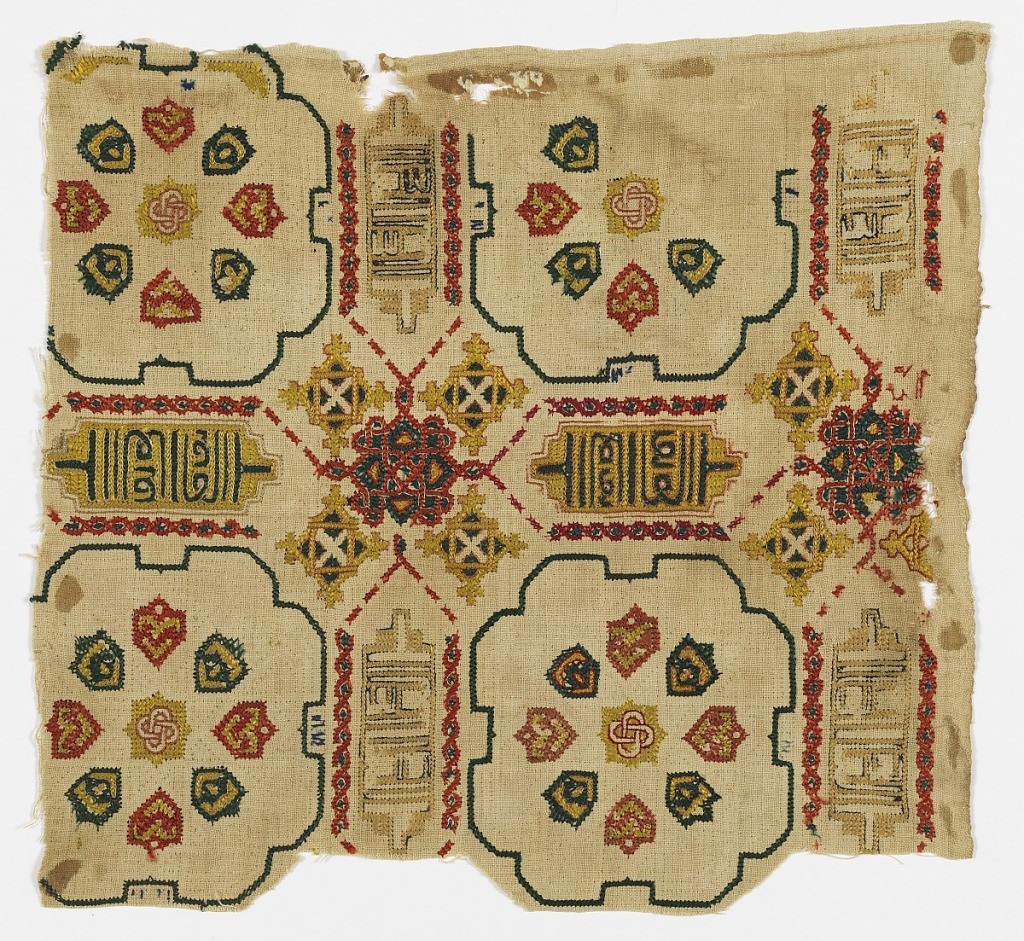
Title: Fragment
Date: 16th century
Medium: silk on linen Technique: embroidered on plain weave
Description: Fragment with an allover pattern of lobed squares containing small shield-like motifs and stars. Between squares are cartouches with Kufic inscriptions. Embroidery is predominantly red, dark yellow and black.